Field crop: maize
Growth stage: 2
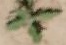
Species: atriplex